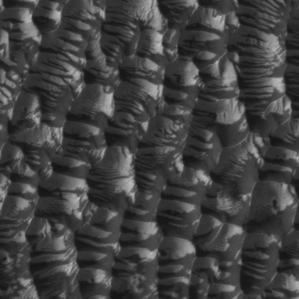
Label: frost